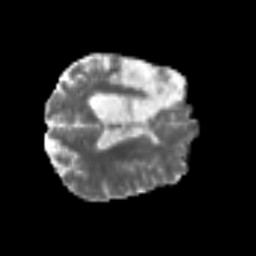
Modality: MD
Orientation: axial
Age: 50
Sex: male
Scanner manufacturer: siemens
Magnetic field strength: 3 T
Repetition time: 6.1 s
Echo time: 0.101 s